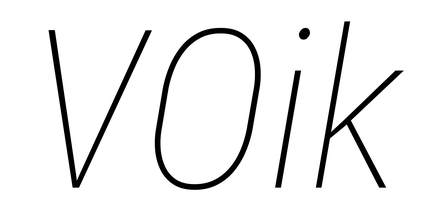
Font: Roboto-Italic_Condensed_Thin_Italic